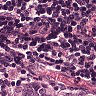
Metastatic tissue present: yes